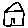
Label: house